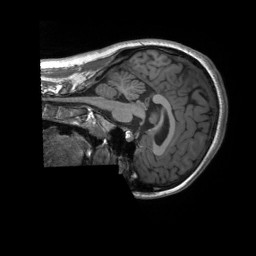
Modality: T1w
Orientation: sagittal
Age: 18
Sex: female
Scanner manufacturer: siemens
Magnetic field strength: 3 T
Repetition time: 2.3 s
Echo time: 0.00232 s